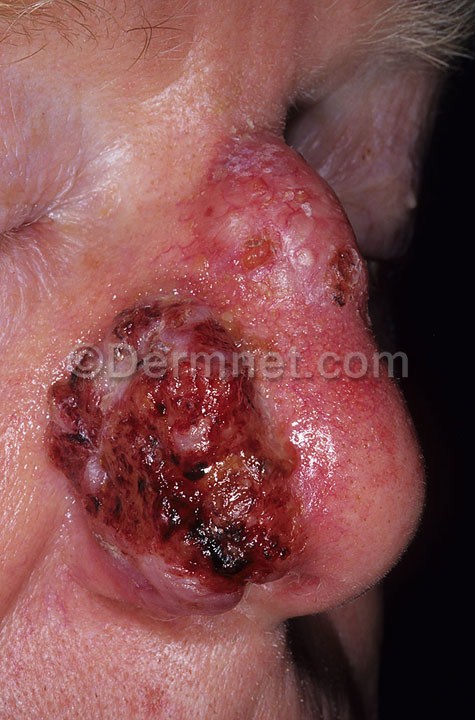
Disease: Actinic Keratosis Basal Cell Carcinoma and other Malignant Lesions